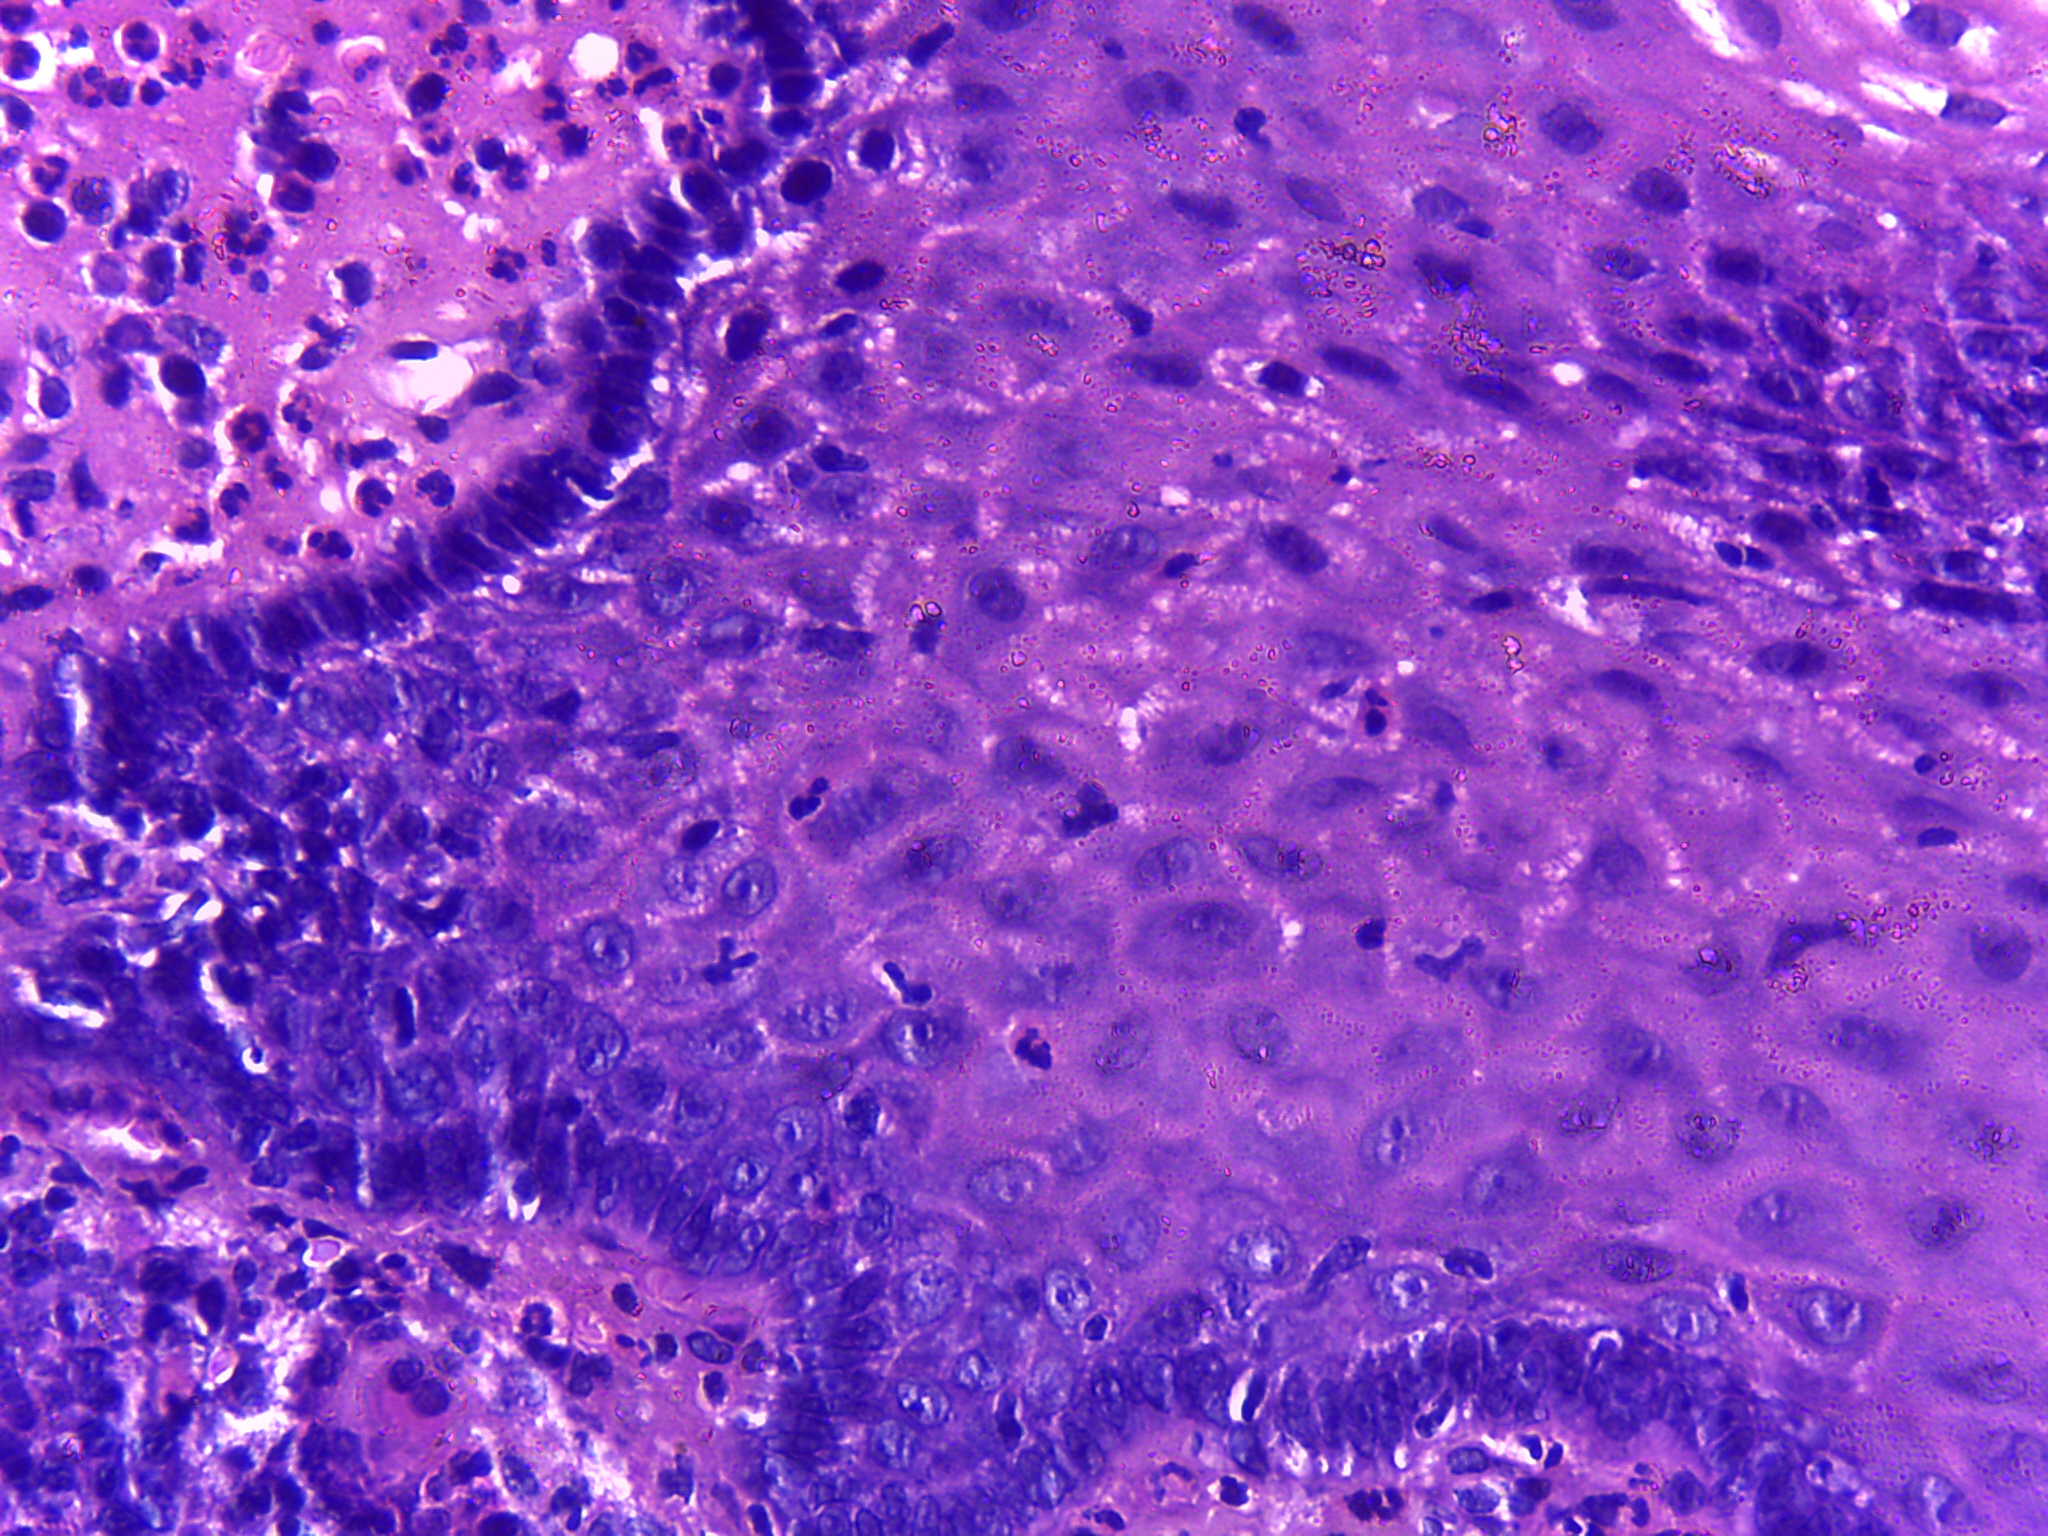
Diagnosis: OSCC